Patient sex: M
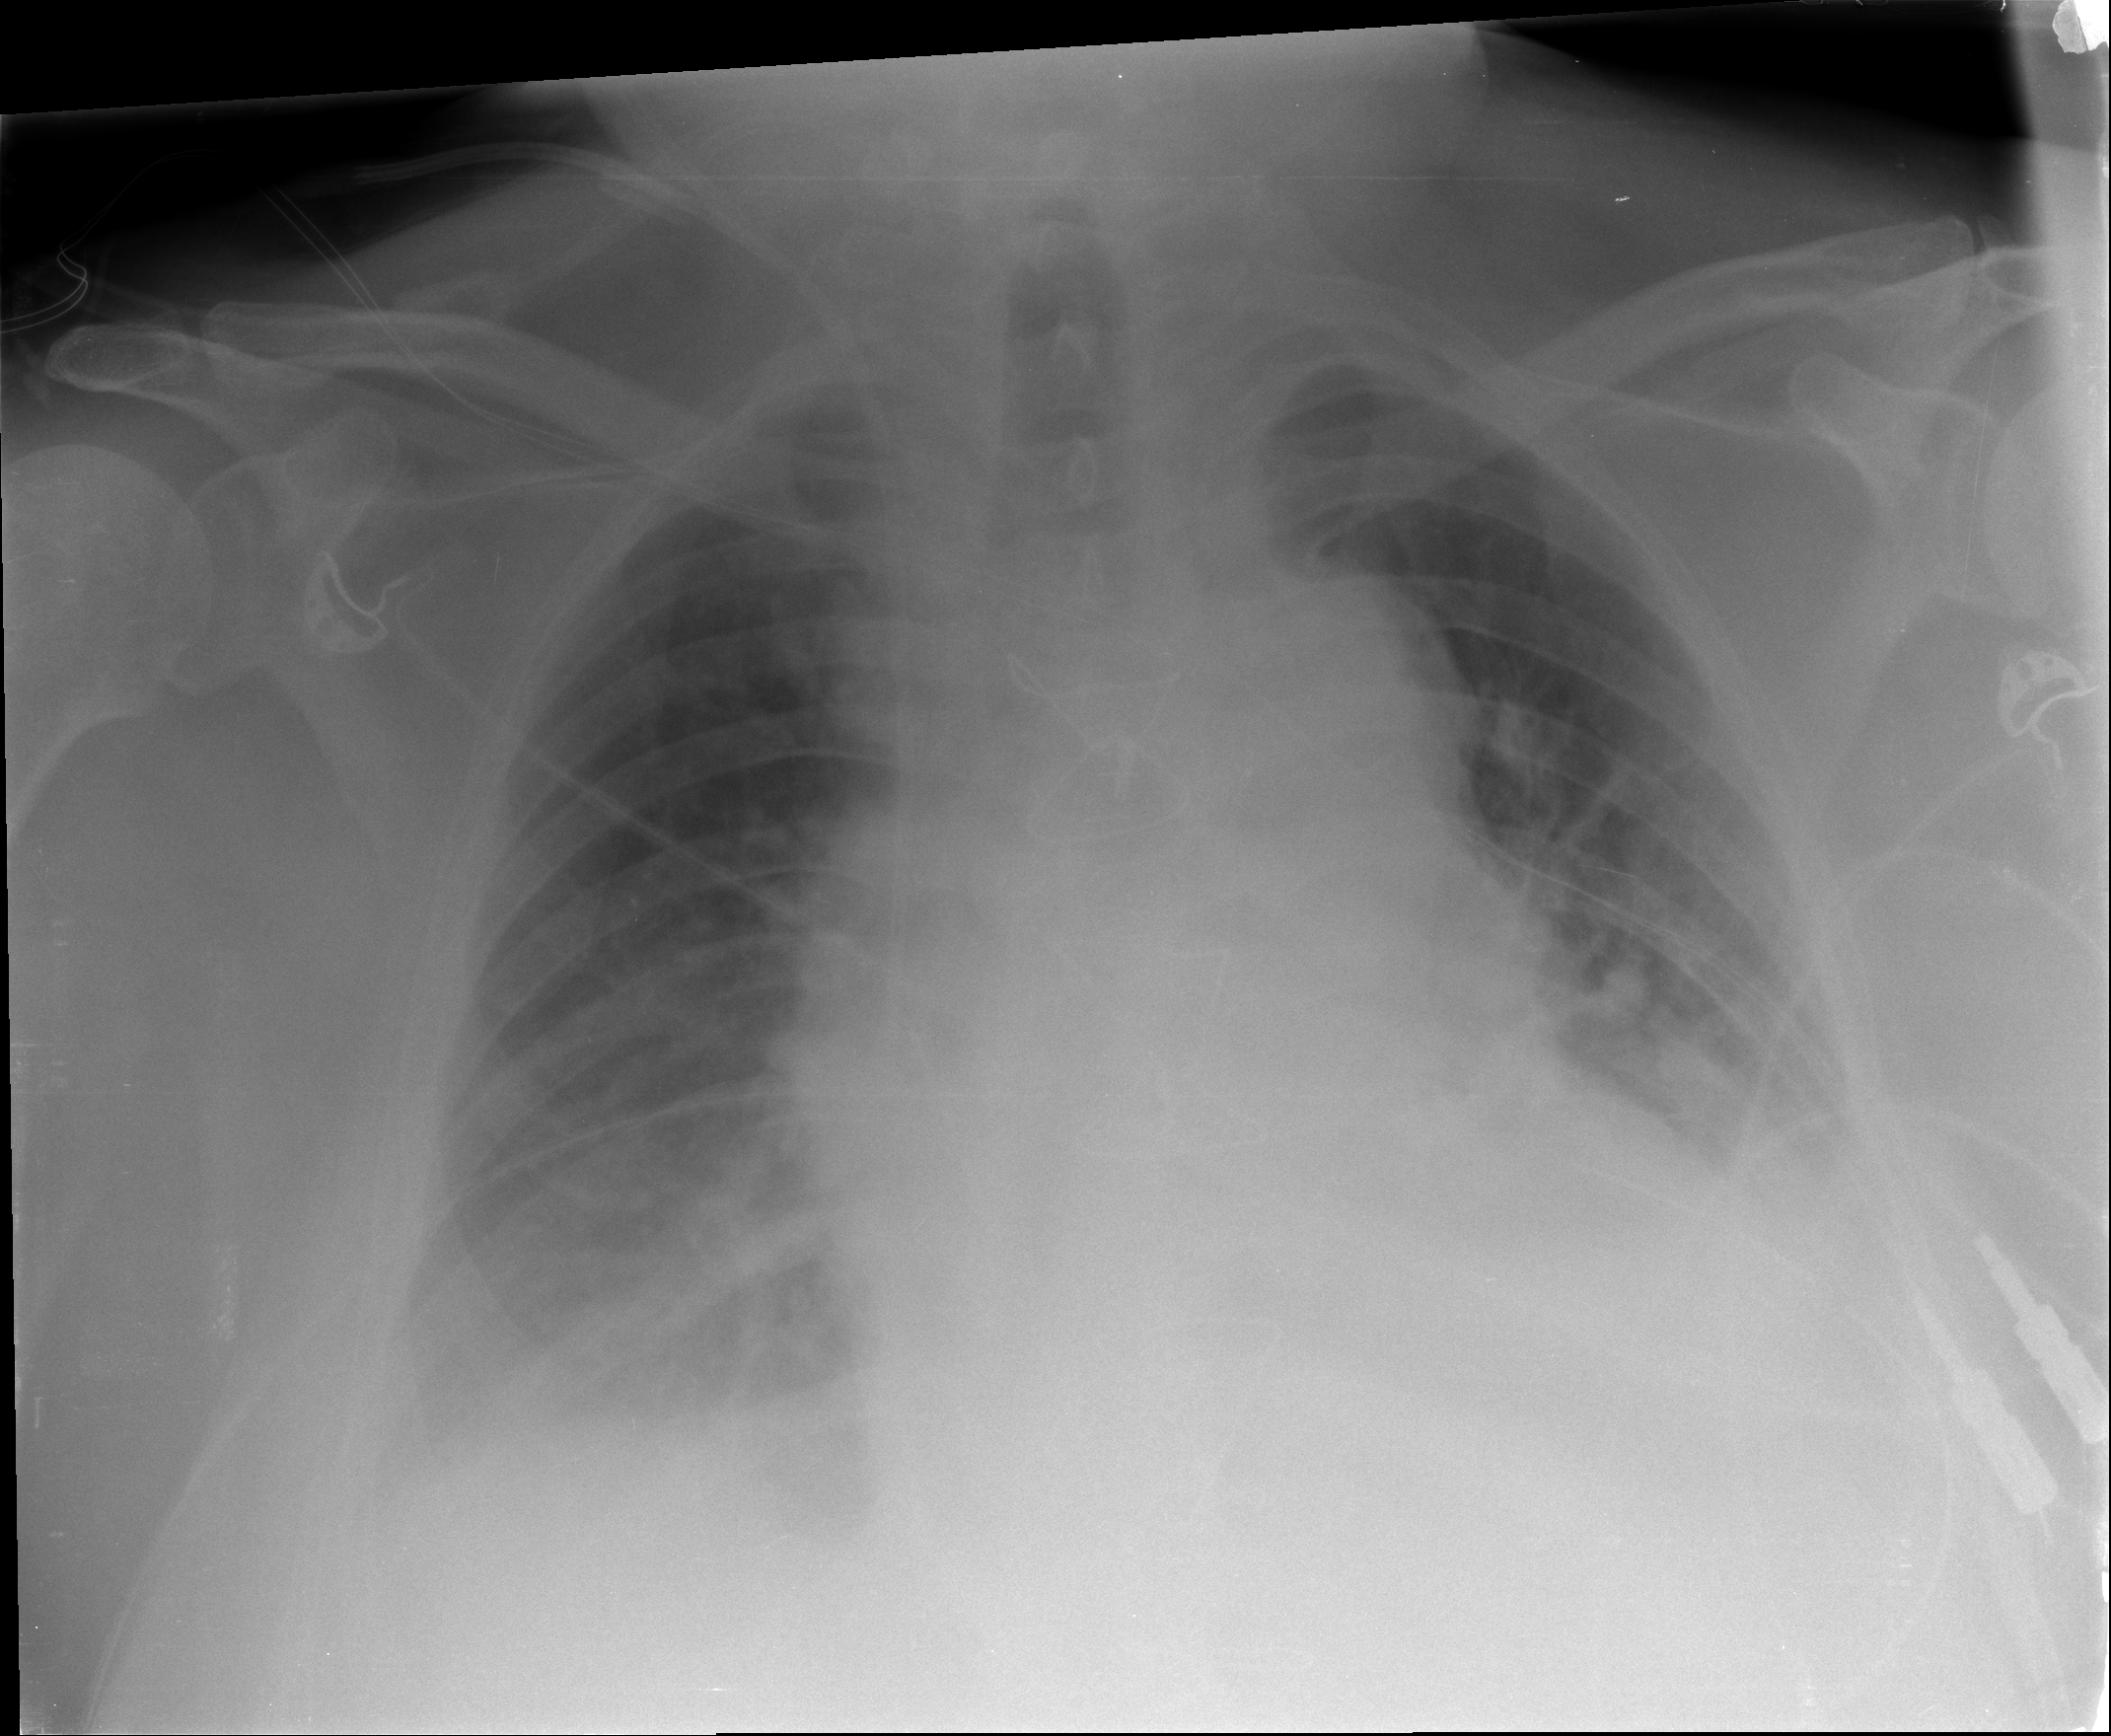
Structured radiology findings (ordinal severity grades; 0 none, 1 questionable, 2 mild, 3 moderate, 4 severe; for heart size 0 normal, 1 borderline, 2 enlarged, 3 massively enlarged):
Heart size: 2
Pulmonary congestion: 2
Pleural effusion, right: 2
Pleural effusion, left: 3
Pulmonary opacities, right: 0
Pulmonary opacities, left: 0
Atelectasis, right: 2
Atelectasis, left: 2